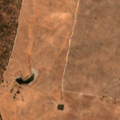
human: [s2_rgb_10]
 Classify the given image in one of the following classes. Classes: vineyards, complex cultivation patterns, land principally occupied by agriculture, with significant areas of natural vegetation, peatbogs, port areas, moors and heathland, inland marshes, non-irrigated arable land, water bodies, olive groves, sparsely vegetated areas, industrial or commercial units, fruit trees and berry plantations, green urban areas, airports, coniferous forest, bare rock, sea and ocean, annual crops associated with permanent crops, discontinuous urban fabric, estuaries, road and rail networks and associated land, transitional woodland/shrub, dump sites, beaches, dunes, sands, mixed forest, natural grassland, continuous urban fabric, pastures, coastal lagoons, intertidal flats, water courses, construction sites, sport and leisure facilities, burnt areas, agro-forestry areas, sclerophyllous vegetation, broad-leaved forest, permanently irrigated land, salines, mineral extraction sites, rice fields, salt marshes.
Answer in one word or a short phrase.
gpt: non-irrigated arable land, transitional woodland/shrub